Field crop: maize
Growth stage: 2
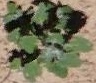
Species: chenopodium